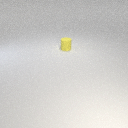
small yellow rubber cylinder